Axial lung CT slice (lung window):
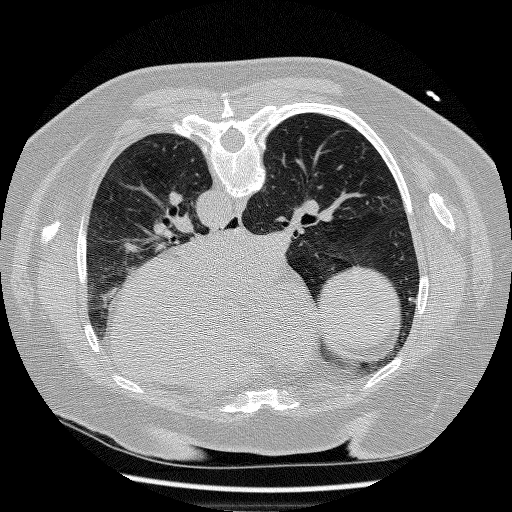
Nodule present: no